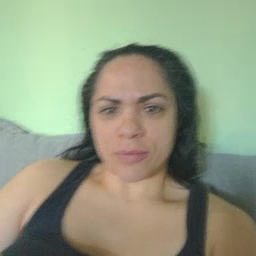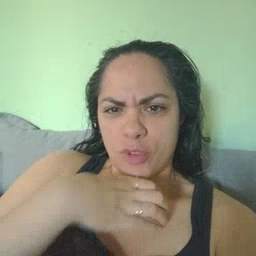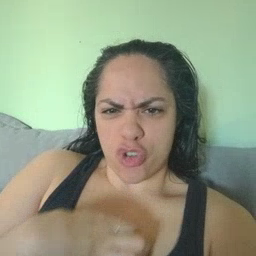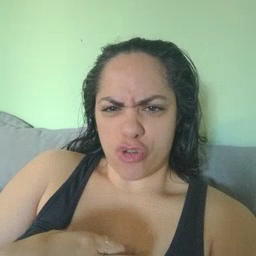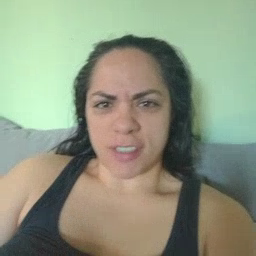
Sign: hungry